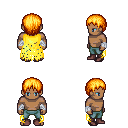
a pixel art fantasy rpg character, male body template, human, dark skin, yellow tattered cape, teal pants, light blonde plain hairstyle, white cloth bandages, maroon shoes, four views (front, back, left, right), 2x2 character sprite sheet, small pixel art, hard edges, no anti-aliasing